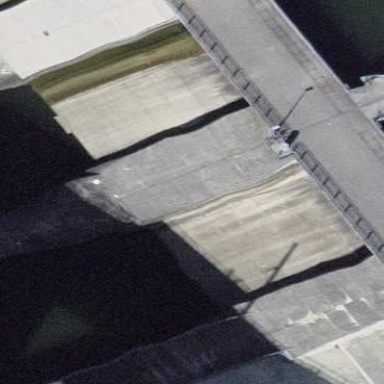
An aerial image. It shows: Dam across waterway.